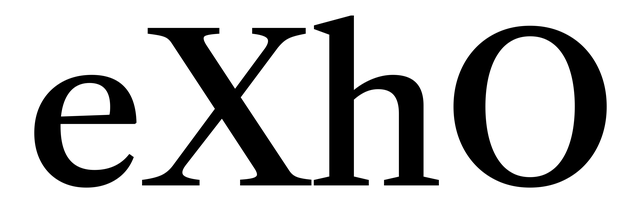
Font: LibreCaslonText_Medium